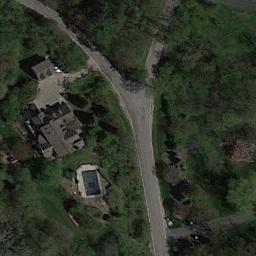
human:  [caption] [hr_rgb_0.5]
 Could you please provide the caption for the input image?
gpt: The room is surrounded by trees .

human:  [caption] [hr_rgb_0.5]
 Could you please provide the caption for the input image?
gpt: There are many trees around the sparse residential .

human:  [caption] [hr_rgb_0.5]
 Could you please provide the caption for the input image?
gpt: There are several houses of various sizes and many trees and a trail in the sparse residential area .

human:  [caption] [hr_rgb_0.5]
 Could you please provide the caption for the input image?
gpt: The sparse residential is on the grass next to some trees and a road .

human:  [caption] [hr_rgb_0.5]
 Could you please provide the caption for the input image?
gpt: A sparse residential area with many green trees and several buildings .